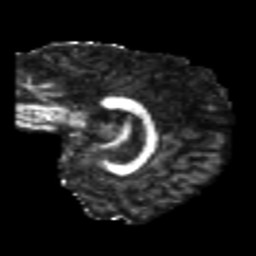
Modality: FA
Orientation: sagittal
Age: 24
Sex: female
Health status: healthy
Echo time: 0.074 s